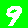
Digit: 9